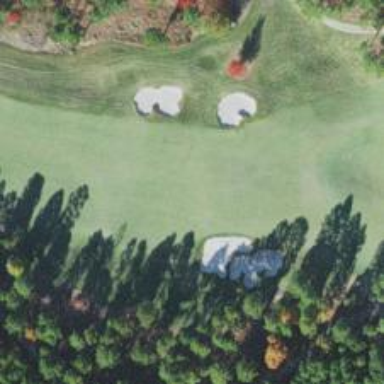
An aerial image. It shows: View of golf hole.